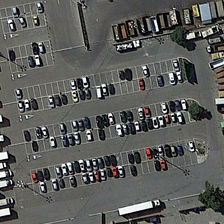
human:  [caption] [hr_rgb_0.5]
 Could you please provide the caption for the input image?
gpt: many different cars are in a parking lot with several green trees .

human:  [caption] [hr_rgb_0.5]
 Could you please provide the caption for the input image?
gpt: the cars were parked neatly on the road .

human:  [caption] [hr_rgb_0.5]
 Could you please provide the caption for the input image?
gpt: many different cars are in a parking lot with several green trees .

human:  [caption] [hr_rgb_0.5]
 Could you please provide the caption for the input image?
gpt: a lot of cars parked beside the flower beds on either side of the road .

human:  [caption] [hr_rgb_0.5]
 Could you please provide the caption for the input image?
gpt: the cars were parked neatly on the road .